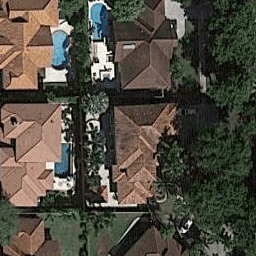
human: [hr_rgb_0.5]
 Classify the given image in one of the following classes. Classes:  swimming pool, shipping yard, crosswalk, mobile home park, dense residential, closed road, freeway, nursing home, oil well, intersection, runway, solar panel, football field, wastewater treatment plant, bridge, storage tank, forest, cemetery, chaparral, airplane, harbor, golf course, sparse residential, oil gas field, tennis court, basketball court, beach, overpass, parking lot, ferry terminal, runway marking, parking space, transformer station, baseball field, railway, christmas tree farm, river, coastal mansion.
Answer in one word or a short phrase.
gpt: coastal mansion